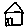
Label: house